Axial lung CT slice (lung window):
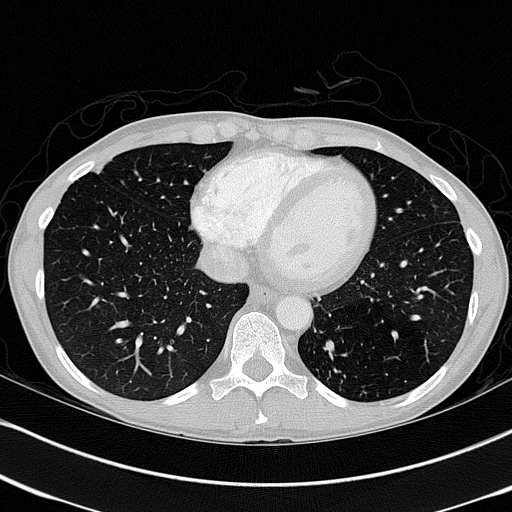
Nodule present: no